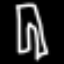
Label: pants